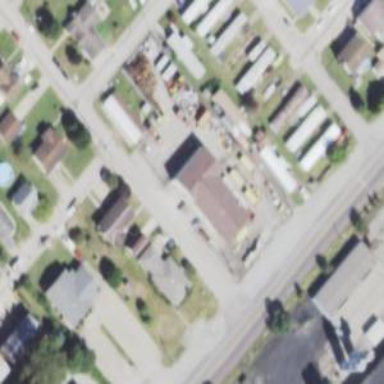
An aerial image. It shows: Trailer park.